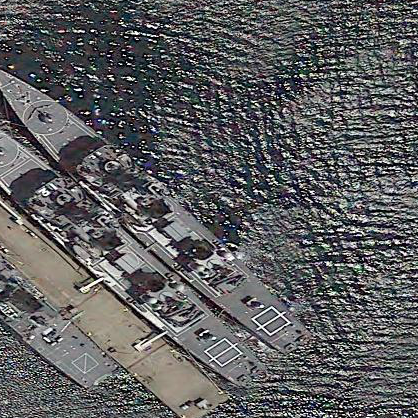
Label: Arleigh_Burke-class_destroyer